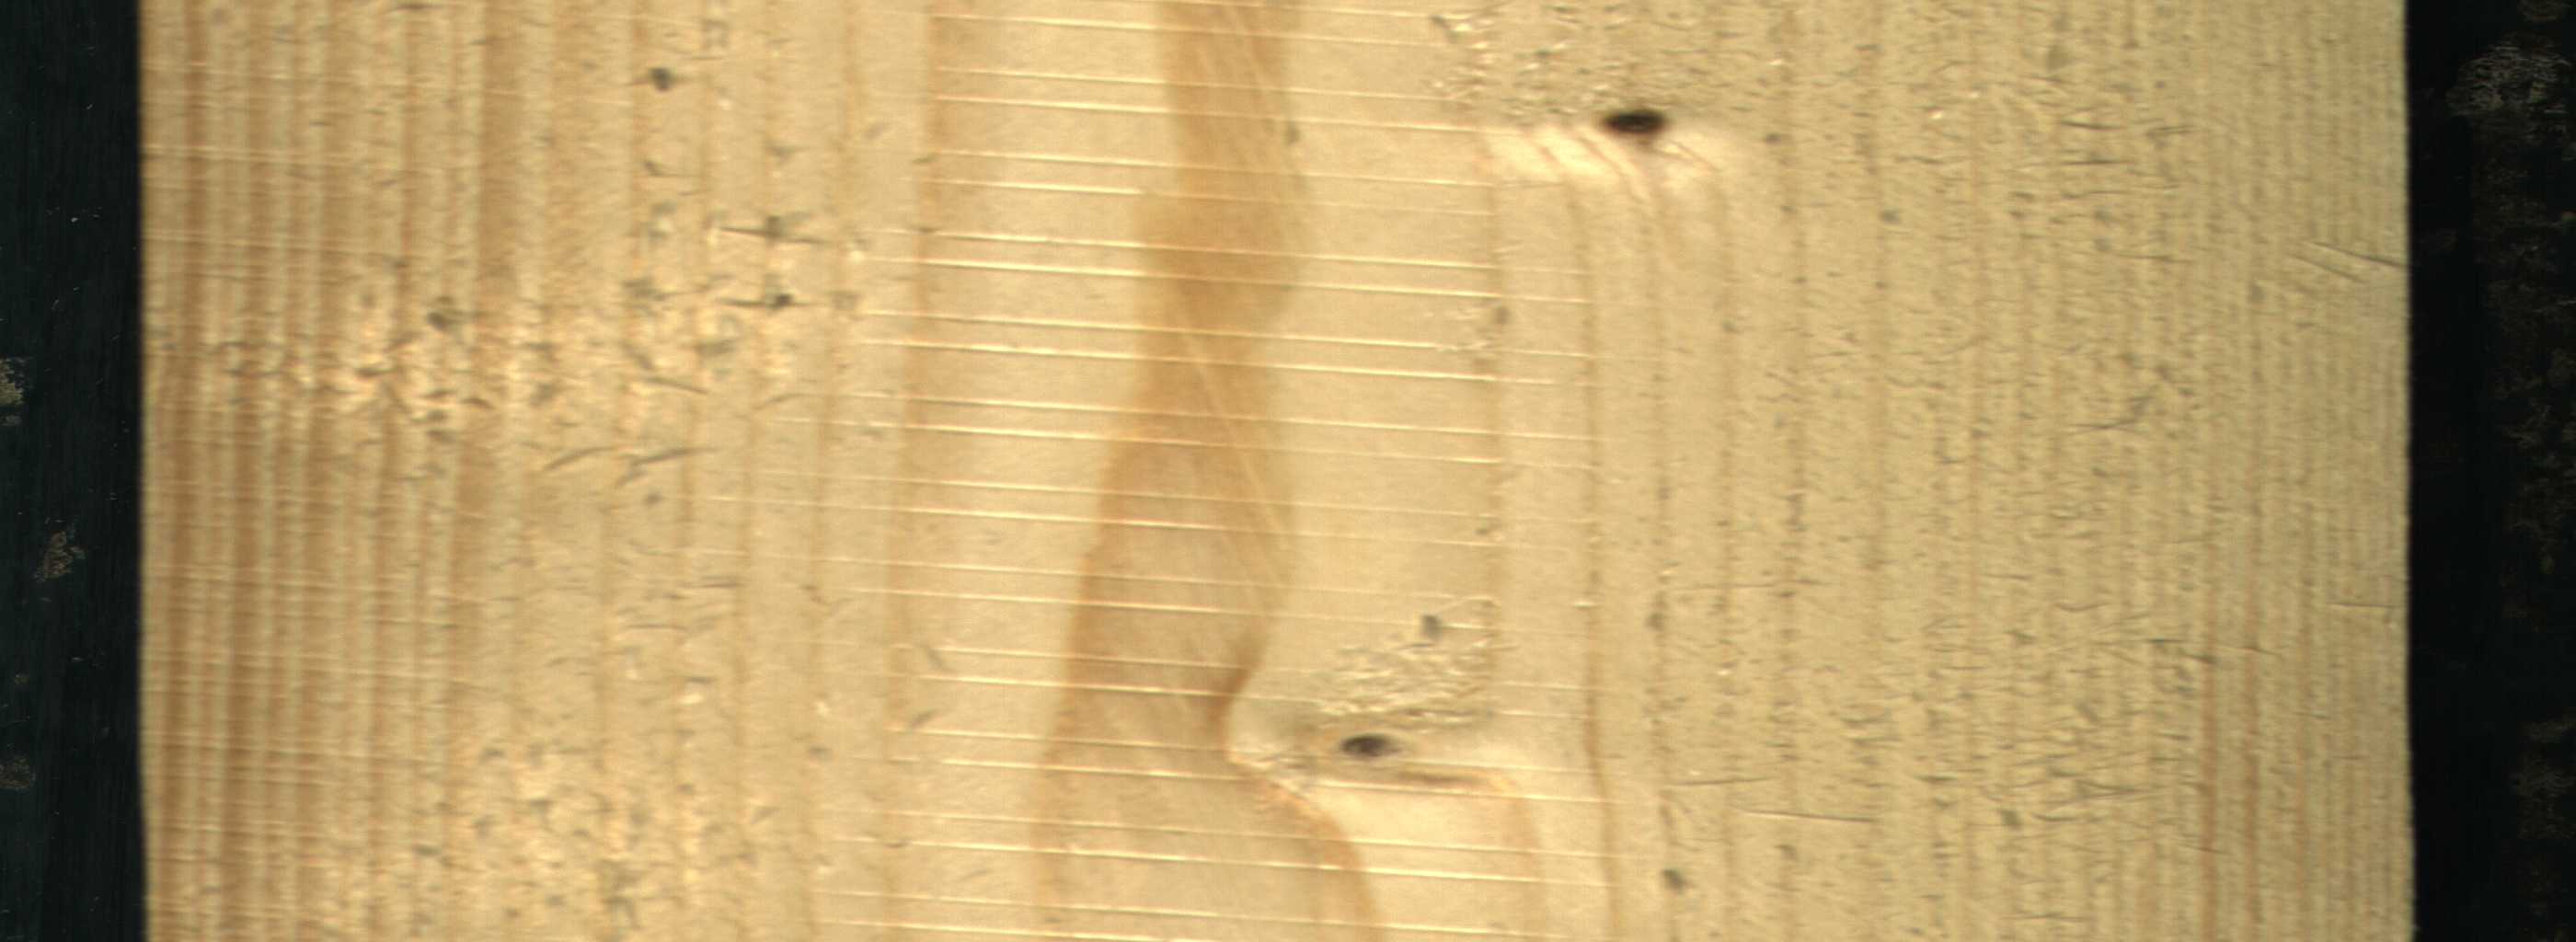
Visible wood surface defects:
Dead_Knot
Live_Knot